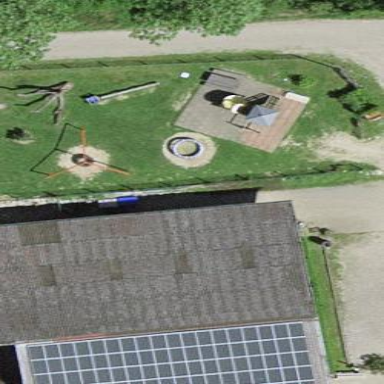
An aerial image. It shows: Playground area for leisure activities on the land.